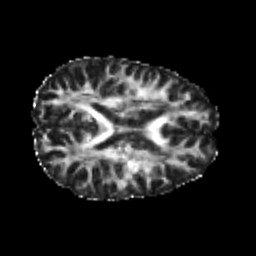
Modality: FA
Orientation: axial
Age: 22
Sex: male
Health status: healthy
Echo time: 0.074 s